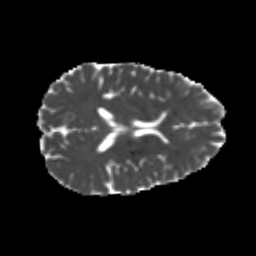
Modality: MD
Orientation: axial
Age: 25
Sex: male
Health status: healthy
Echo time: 0.074 s